Question: I have a table inside a div with a background. I would like to add a cell with the sum of all values in a column, pasted as an extra cell to the bottom of the table at the right side (the right column is the column with numbers). This should happen without my preceding column cells removing my background. For clarity I have added a picture of an example template.

Now my question is, does there exist a HTML predefined tag or option to add just one cell at the right of a row, or would I have to style a preceding td tag with colspan=3 with transparent background, no borders etc... to get this result.
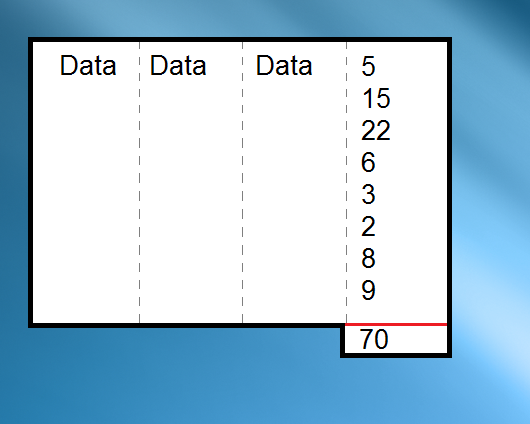
Answer: The answer to your specific question is no. There is no way to create a table that is not a perfect rectangle. But you can, as other have pointed out, style a table to get your desired look.